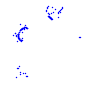
Particle: kaon